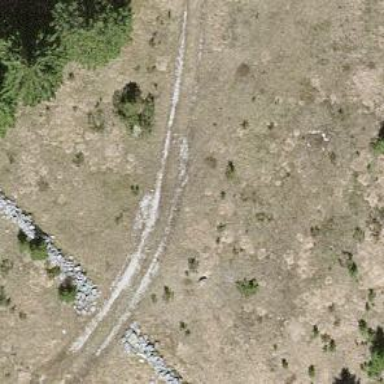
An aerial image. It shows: Track road with grade4 tracktype.